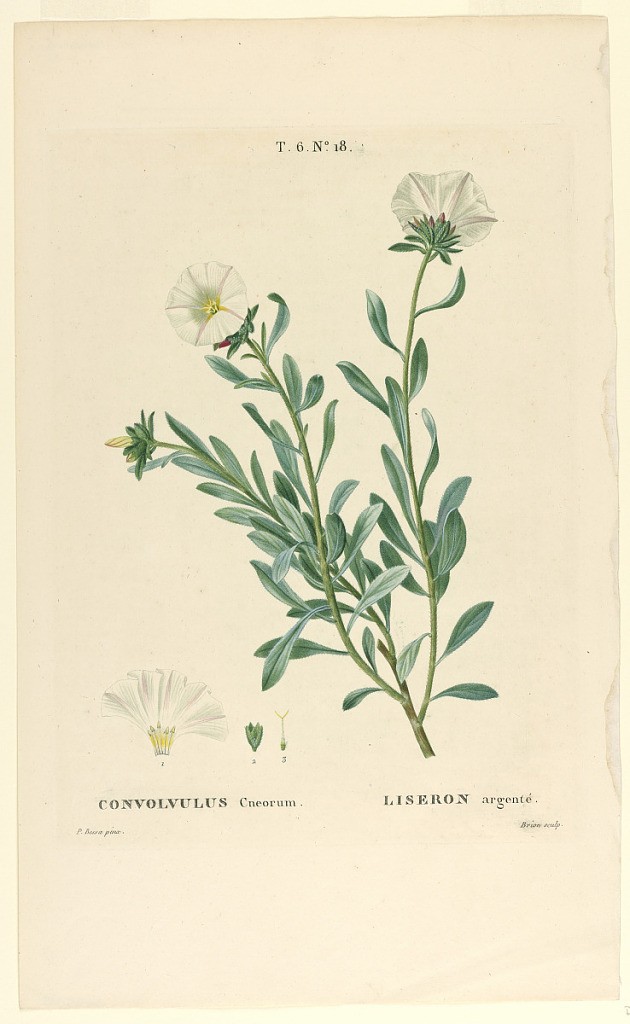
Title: Convolvulus Cneorum
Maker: Brion, French, active 19th c.
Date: ca. 1820
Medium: Engraving, brush and watercolor on paper
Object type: Print
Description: Three long stems from a twig end in buds and white flowers resembling morning glories. Lower left, the flower and sections. Title in Latin and French, with the artists' names below.